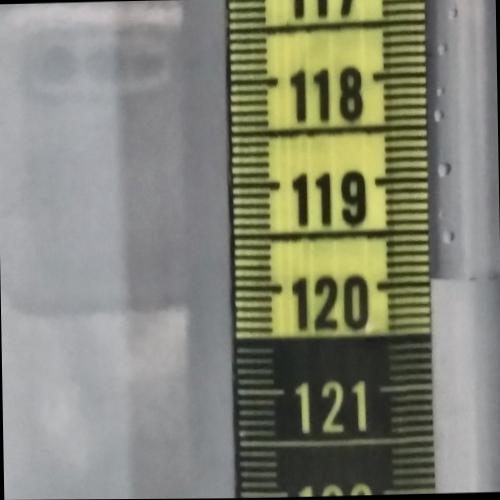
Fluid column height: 119.9 cm